Field crop: maize
Growth stage: 2
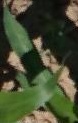
Species: maize